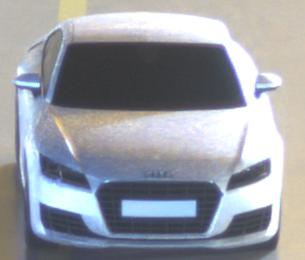
Make: Audi
Model: TT Coupé 1.8 TFSI
Detailed model: TT (8S) Coupé
Model produced from: 2015/08
Model produced until: 2018/06
Doors: 3
Color: white
Road condition: wet road
Daytime: night
Contrast: high contrast